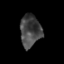
Tissue: skin
Cell type: Epithelial cells
Senescence score: 0.2334
Nuclear area (px): 657
Mean DAPI intensity: 69.088